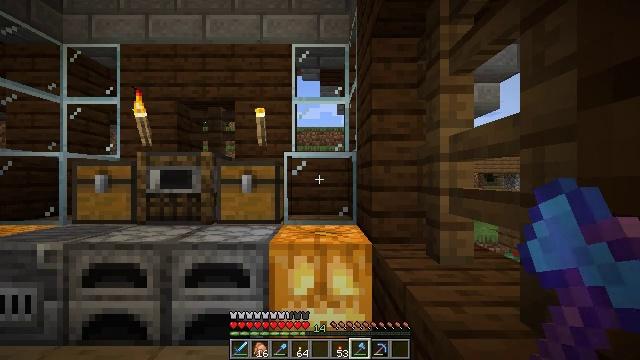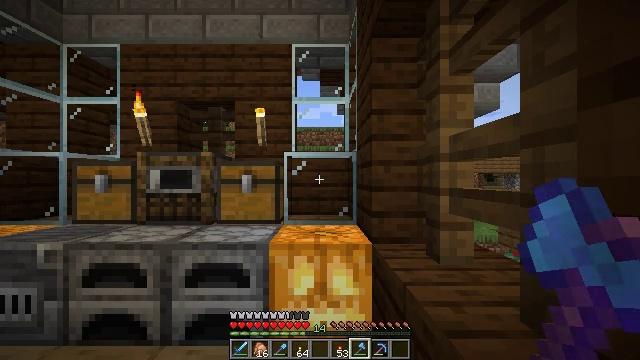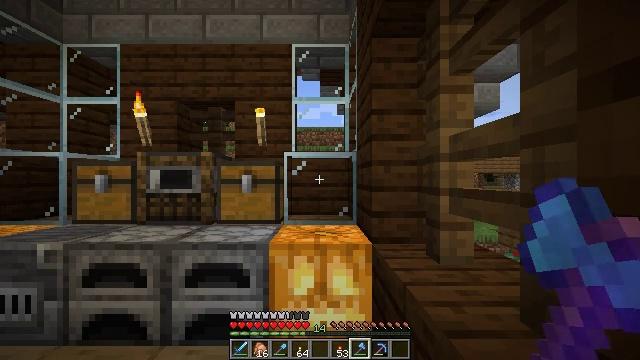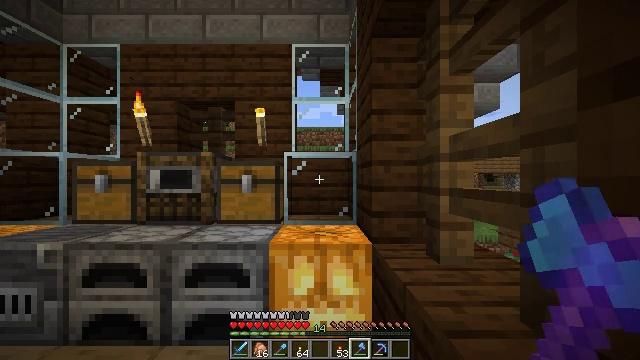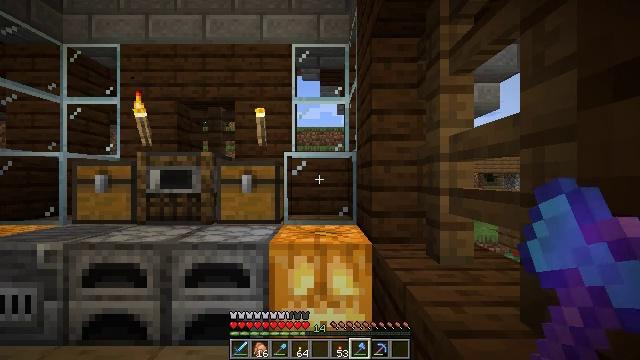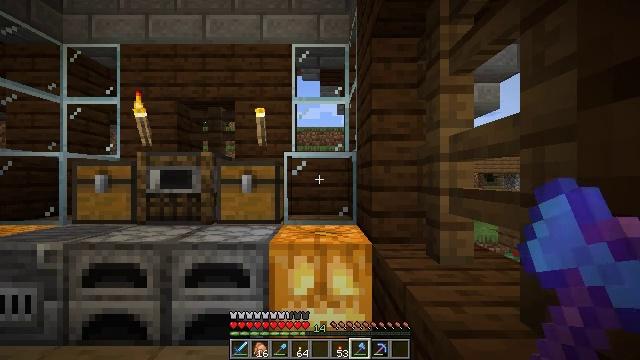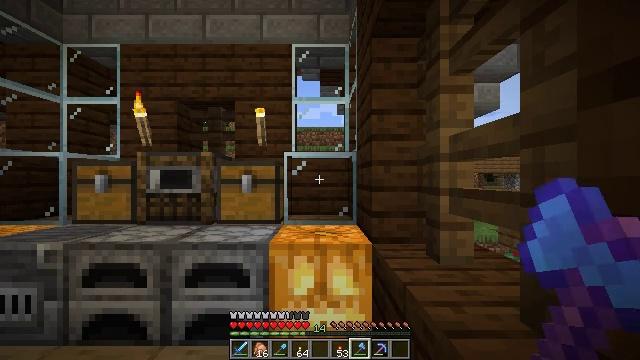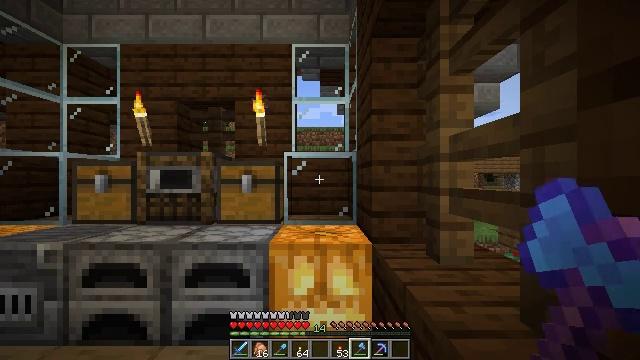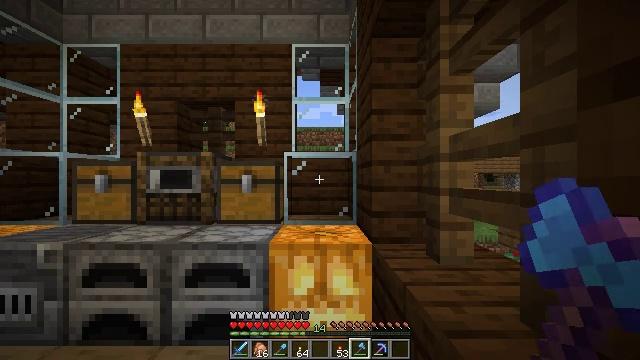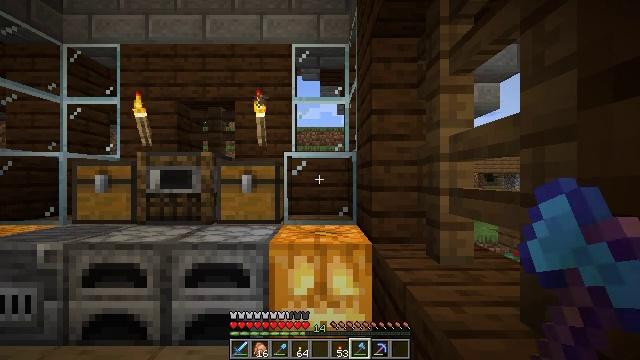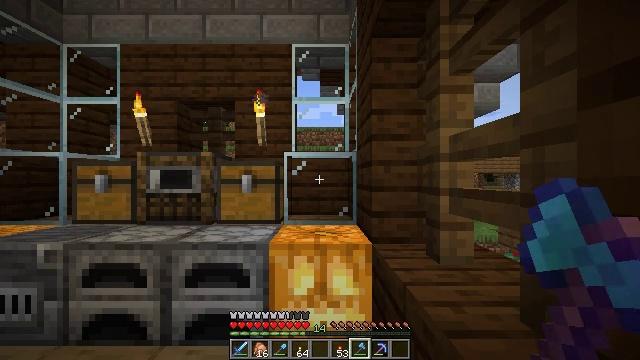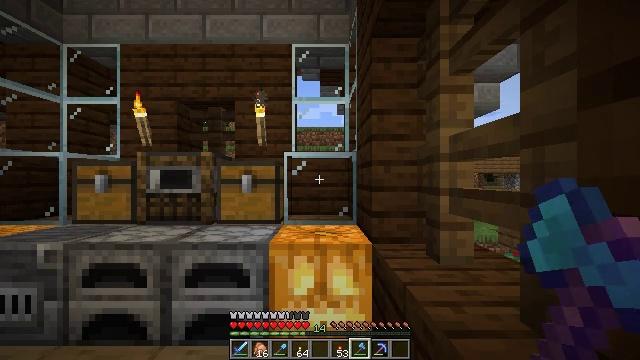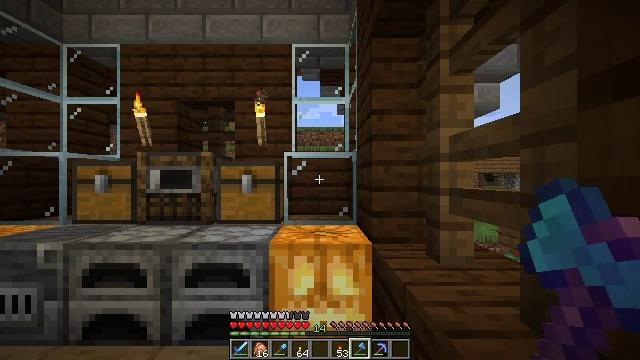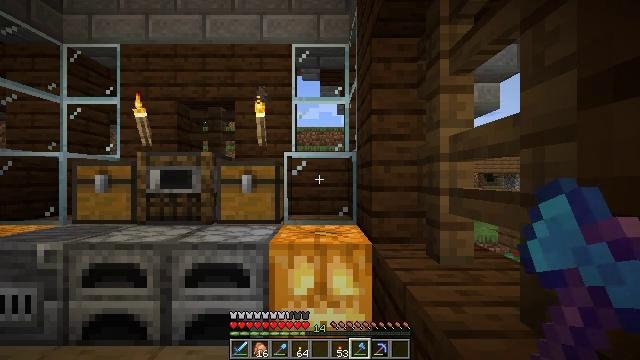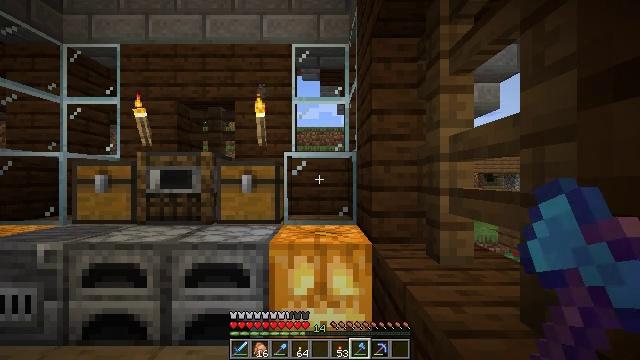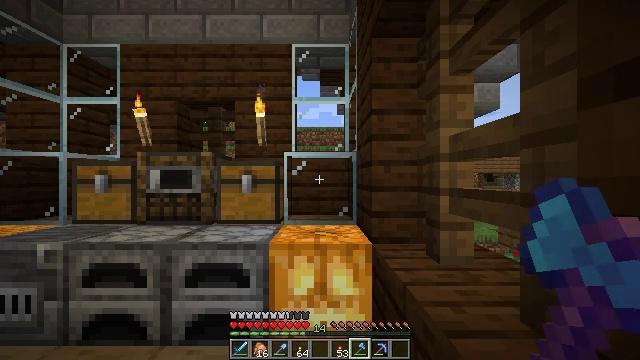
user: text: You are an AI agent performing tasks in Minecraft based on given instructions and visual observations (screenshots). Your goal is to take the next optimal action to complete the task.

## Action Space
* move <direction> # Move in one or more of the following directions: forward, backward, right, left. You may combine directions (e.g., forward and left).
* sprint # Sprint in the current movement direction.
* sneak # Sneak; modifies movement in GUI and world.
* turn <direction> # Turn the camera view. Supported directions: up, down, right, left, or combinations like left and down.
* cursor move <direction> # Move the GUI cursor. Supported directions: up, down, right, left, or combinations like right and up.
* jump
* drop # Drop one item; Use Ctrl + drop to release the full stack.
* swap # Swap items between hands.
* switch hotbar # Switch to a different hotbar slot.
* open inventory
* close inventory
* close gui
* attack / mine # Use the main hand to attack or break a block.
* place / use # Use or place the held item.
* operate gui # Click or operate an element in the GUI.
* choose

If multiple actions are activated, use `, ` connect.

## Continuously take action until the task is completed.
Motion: motion action
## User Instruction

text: Create a brown bed in the crafting grid.
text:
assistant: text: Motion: no_op
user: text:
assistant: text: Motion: no_op
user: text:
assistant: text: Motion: no_op
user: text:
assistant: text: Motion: no_op
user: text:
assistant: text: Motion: no_op
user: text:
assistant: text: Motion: no_op
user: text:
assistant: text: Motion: no_op
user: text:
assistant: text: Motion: no_op
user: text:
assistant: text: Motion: no_op
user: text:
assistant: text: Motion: no_op
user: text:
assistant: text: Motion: no_op
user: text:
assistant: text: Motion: no_op
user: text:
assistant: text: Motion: no_op
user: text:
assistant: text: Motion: no_op
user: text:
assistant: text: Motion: no_op
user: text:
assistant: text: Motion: no_op
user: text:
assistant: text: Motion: no_op
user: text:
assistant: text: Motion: no_op
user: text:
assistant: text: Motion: no_op
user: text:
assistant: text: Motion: no_op
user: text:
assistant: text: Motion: no_op
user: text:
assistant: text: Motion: no_op
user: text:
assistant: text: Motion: no_op
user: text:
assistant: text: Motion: no_op
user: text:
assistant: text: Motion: no_op
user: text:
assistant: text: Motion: no_op
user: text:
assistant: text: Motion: no_op
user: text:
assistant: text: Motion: no_op
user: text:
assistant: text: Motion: no_op
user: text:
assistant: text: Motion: no_op